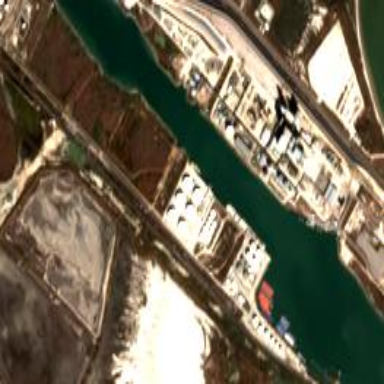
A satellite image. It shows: Industrial area focused on oil production.